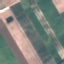
Land use / land cover class: AnnualCrop